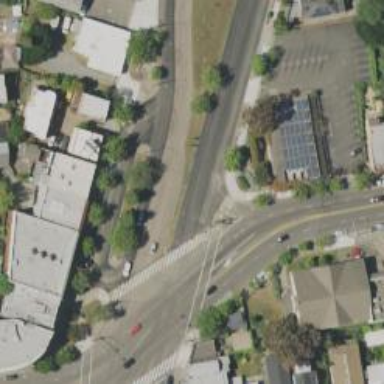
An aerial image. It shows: Secondary road with separate asphalt sidewalk.